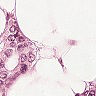
Metastatic tissue present: yes